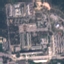
Land use / land cover: Industrial